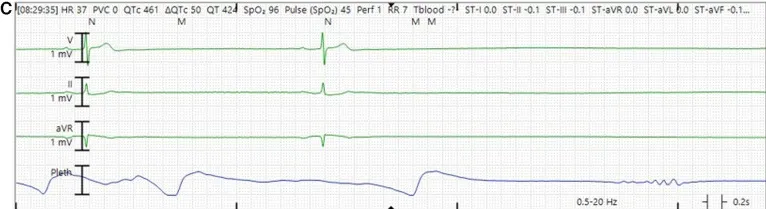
Representative telemetry tracings demonstrating sinus arrest episode while in the hospital. (C) Marked sinus bradycardia before frank sinus arrest.
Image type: electrography (ekg)